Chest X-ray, PA view. Patient: 45 years old, sex M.
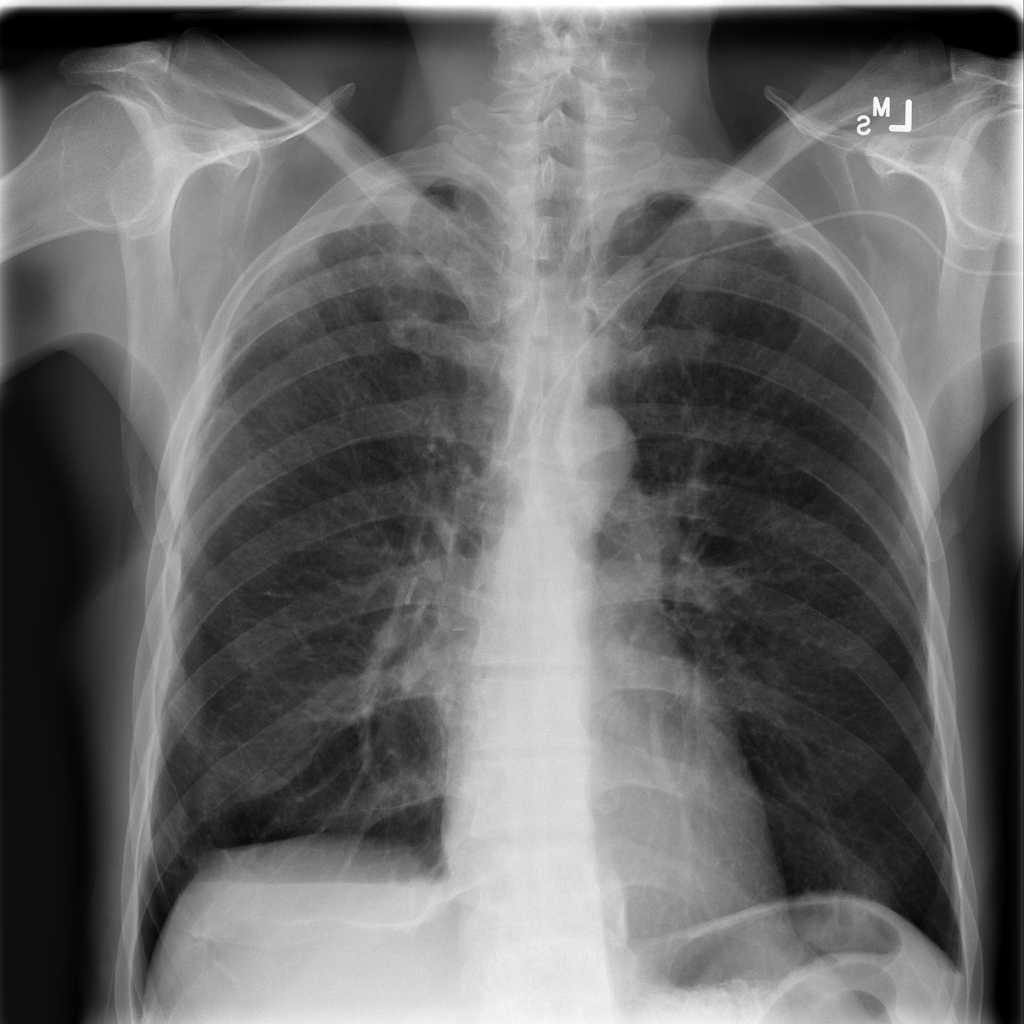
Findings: No Finding